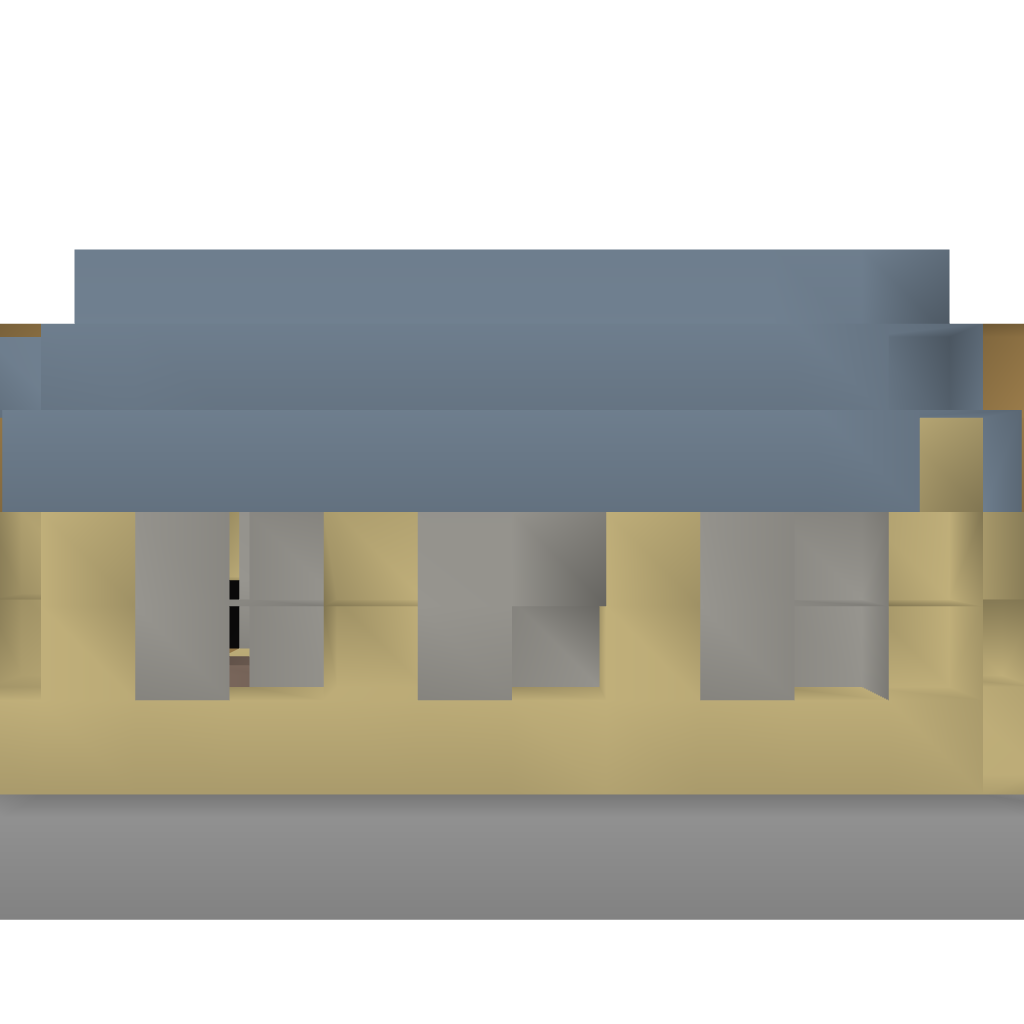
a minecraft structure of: House #2